【题型】填空题　【知识点】平面几何　【难度】medium
在半圆 $AOB$ 中作矩形 $CDEF$，点 $C$、$D$ 在圆弧上，点 $E$ 在 $OB$ 上，点 $F$ 在 $OA$ 上．连接 $AD$ 交 $CF$ 于点 $G$，连接 $OG$．若 $OG \perp AD$，$OG = 2$，则半圆的半径长为 \underline{\hspace{2cm}}．

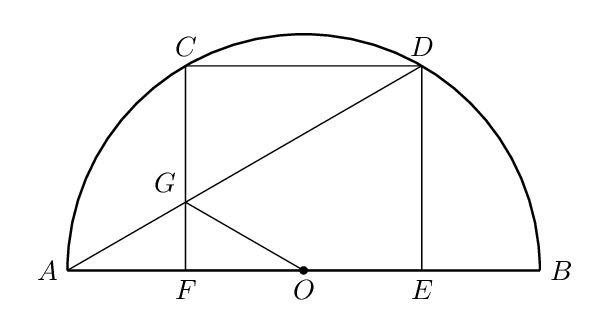
【解答】
\textbf{【答案】} $2\sqrt{3}$

\textbf{【详解】} 解：连接 $OD$，如图所示：

$\because OG \perp AD,$

$\therefore AG = DG$；

$\because \angle GFA = \angle GCD = 90^\circ, \angle AGF = \angle DGC,$

$\therefore \triangle AGF \cong \triangle DGC$；

$\therefore CG = GF$； $\angle CDG = \angle GAF = \angle GDO$；

$\because \angle CGD + \angle CDG = \angle CGD + \angle OGF = 90^\circ,$

$\therefore \angle CDG = \angle OGF = \angle GDO$；

$\because \angle GFO = \angle GCD = \angle DGO = 90^\circ,$

$\therefore \triangle DCG \sim \triangle GFO \sim \triangle DGO$；

$\therefore \frac{DC}{CG} = \frac{FG}{FO}, \frac{GO}{FO} = \frac{DO}{GO},$

$\therefore DC \cdot FO = CG \times FG = FG^2$；

作 $OH \perp CD$，如图所示：

则 $CH = DH$；

$\because \angle HCF = \angle CHO = \angle CFO = 90^\circ,$

$\therefore$ 四边形 $HCFO$ 矩形，

$\therefore CH = OF$；

同理可得：$DH = OE$；

$\therefore EO = FO$；

$\therefore FO = \frac{CD}{2}$，$2FO = CD$，$2FO \times FO = CD \times FO$，

$\therefore 2FO^2 = FG^2$

即 $FG = \sqrt{2}FO$，

$\therefore GO = \sqrt{3}FO$，

$\therefore DO = \sqrt{3}GO = 2\sqrt{3}$，

故答案为：$2\sqrt{3}$

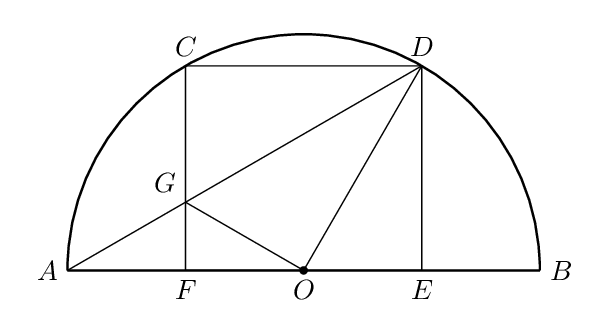
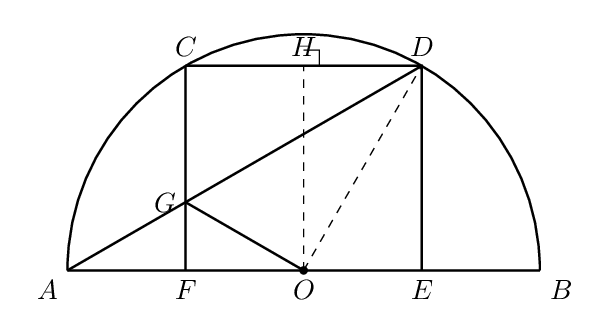